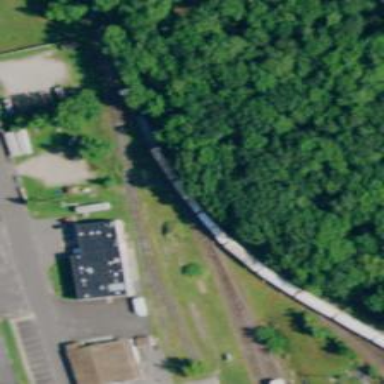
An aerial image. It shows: Railway spur service.